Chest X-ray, PA view. Patient: 12 years old, sex M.
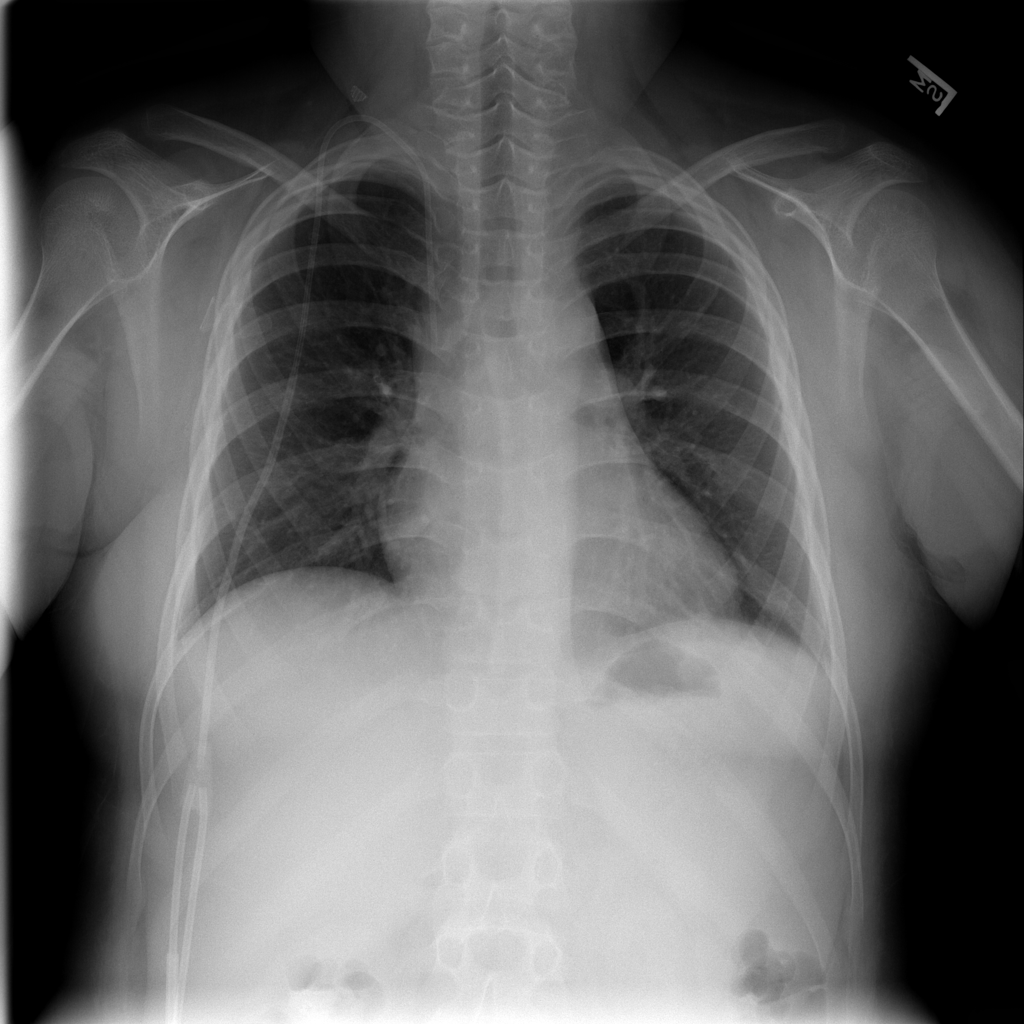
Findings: Effusion, Infiltration